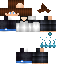
A male human skin with medium skin, wearing brown long hair dressed in a blue hoodie and black pants, featuring a closed mouth.